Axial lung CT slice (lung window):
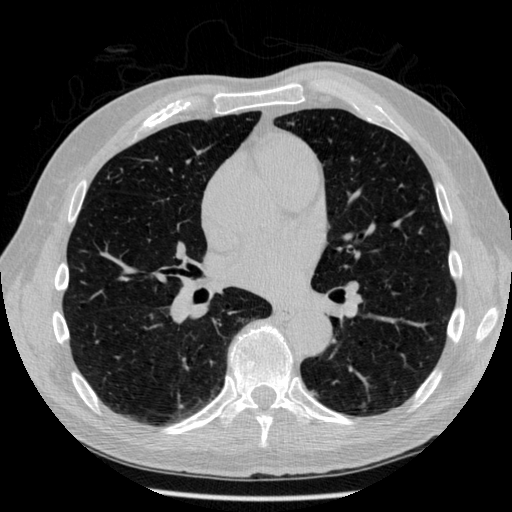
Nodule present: no